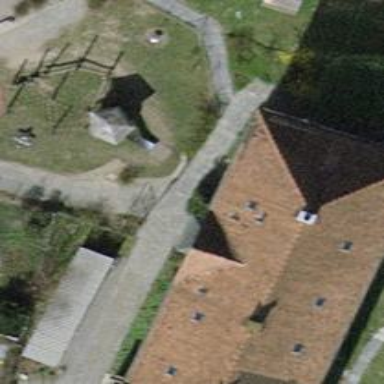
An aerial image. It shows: Kindergarten.